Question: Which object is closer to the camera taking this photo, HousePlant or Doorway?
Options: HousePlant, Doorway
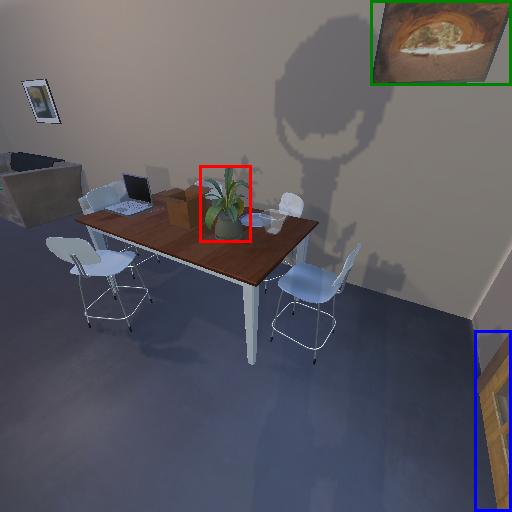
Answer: HousePlant